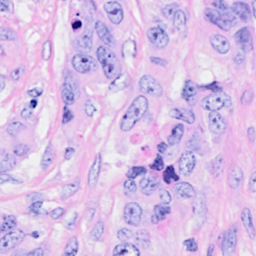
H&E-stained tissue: Breast